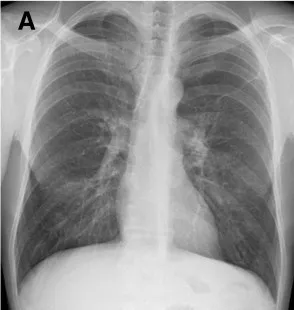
Initial chest radiograph of the patient. (PA view) showing a giant bulla (increased hyperlucent zone) of the left apex (A).
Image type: radiology (x_ray)